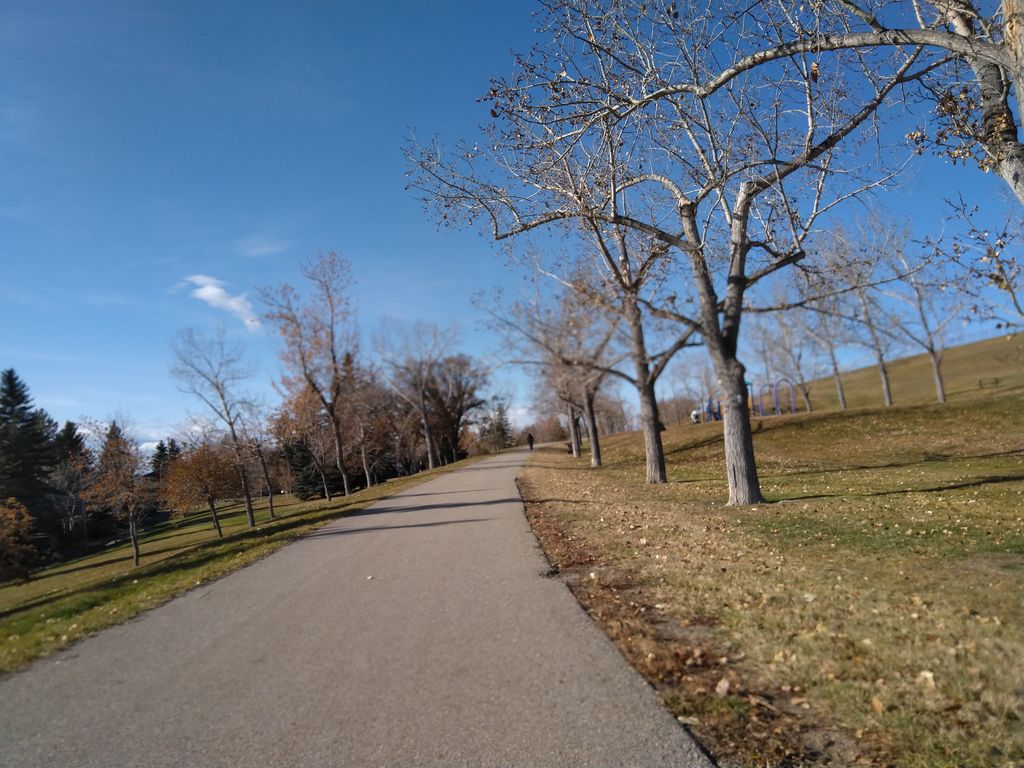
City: calgary